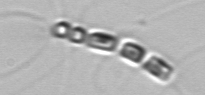
Label: Chaetoceros